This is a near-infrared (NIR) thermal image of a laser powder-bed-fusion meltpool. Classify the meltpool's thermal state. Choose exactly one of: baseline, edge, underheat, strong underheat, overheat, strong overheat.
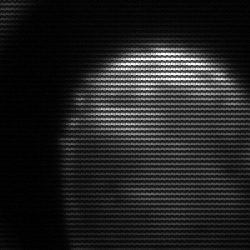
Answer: edge